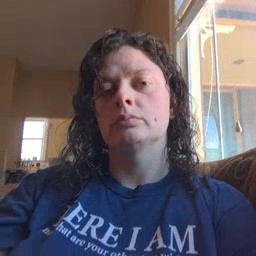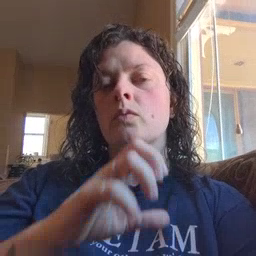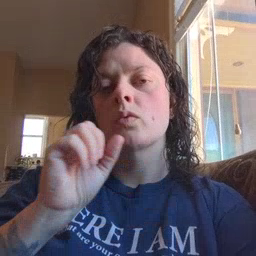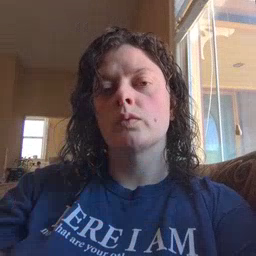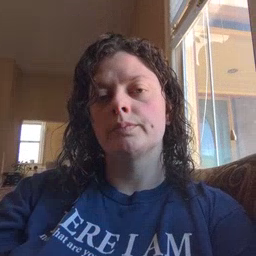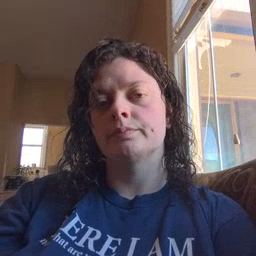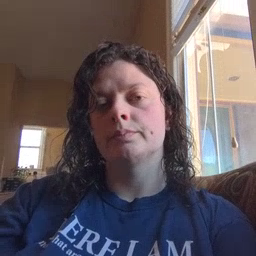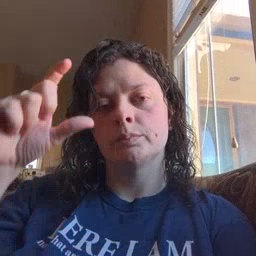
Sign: old